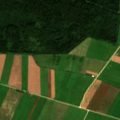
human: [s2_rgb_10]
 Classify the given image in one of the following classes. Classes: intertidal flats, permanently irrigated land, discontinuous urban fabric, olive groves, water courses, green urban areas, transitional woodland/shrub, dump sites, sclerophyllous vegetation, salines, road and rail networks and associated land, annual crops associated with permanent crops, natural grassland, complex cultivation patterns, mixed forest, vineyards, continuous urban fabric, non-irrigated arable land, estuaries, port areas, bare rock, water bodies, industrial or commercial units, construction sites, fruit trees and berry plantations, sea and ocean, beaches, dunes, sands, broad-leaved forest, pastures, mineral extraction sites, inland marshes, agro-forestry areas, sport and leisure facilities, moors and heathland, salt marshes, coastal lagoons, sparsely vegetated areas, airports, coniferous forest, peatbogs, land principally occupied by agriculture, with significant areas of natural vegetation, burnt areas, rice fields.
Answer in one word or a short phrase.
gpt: non-irrigated arable land, pastures, coniferous forest